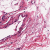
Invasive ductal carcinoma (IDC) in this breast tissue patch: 0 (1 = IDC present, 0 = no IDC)